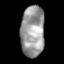
Tissue: skin
Cell type: Epithelial cells
Senescence score: 0.2219
Nuclear area (px): 1177
Mean DAPI intensity: 155.845